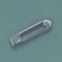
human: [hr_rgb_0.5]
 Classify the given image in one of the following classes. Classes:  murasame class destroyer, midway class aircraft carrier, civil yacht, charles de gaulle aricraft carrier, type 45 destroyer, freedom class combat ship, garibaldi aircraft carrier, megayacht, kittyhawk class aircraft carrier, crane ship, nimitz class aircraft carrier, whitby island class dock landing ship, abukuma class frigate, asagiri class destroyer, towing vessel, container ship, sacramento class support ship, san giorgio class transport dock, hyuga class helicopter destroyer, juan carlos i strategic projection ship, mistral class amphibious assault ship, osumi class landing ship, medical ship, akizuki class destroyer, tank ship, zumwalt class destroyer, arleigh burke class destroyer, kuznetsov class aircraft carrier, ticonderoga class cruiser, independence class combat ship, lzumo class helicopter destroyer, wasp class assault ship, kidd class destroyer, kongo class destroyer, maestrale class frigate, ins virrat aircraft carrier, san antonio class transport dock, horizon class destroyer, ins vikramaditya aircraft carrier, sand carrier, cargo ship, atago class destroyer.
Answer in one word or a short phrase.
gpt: Sand carrier